Interaction volume radius: 5 \u00c5
Interaction volume height: 10 \u00c5
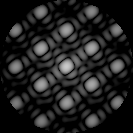
Disorder parameter: 0.01857